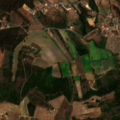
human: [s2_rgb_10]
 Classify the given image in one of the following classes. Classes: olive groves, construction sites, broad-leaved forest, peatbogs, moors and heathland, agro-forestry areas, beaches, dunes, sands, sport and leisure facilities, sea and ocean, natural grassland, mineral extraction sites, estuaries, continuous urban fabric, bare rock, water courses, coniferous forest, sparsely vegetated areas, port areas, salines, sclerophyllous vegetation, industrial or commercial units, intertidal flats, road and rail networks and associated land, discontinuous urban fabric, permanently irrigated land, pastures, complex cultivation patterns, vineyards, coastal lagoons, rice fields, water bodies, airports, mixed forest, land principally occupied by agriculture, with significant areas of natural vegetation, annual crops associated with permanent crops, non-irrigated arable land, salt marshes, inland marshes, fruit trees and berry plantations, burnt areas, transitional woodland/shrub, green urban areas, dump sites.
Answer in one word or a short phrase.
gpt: discontinuous urban fabric, olive groves, complex cultivation patterns, land principally occupied by agriculture, with significant areas of natural vegetation, broad-leaved forest, transitional woodland/shrub